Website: lowes
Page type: billing-address
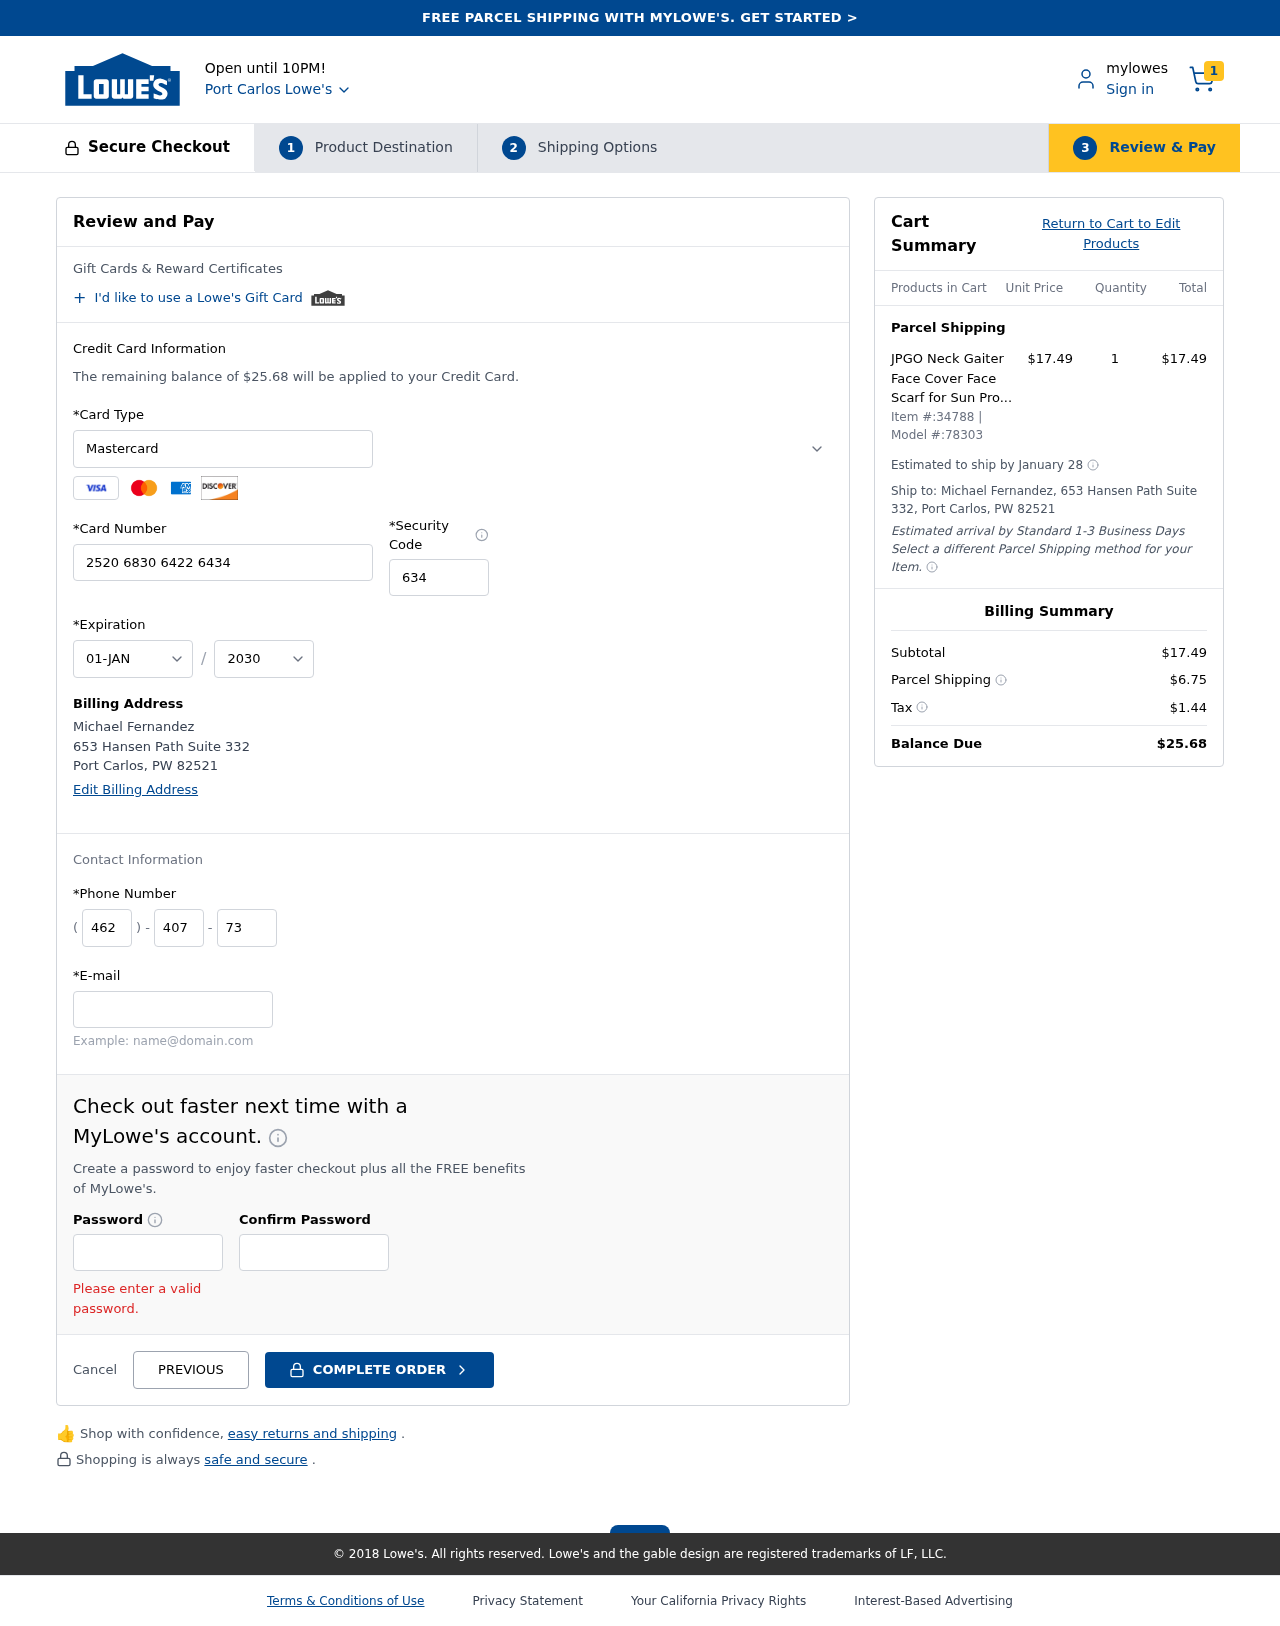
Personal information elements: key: PII_CARD_CVV
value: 634
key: PII_CARD_EXPIRY_MONTH
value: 01
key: PII_CARD_EXPIRY_YEAR
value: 30
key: PII_CARD_NUMBER
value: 2520 6830 6422 6434
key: PII_CARD_TYPE
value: Mastercard
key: PII_CITY
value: Port Carlos
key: PII_CITY_STATE_ZIP
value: Port Carlos, PW 82521
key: PII_EMAIL
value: mfernandez@yahoo.com
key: PII_FULLNAME
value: Michael Fernandez
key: PII_PHONE_AREA
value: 462
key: PII_PHONE_PREFIX
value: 407
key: PII_PHONE_SUFFIX
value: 7329
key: PII_STREET
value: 653 Hansen Path Suite 332
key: PII_FULLNAME2
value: Michael Fernandez
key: PII_STATE
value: PW
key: PII_STATE_ABBR
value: PW
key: PII_POSTCODE
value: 82521
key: PII_POSTCODE_FULL
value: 82521
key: PII_CITY_STATE
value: Port Carlos, PW
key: PII_POSTCODE_NUMERIC
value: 82521
Product elements: key: PRODUCT1_NAME
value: JPGO Neck Gaiter Face Cover Face Scarf for Sun Protection Washable Reusable Balaclava Bandana 1 Piec
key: PRODUCT1_PRICE
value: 17.49
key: PRODUCT1_QUANTITY
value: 1
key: PRODUCT_ITEM_NUMBER
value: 34788
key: PRODUCT_MODEL_NUMBER
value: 78303
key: PRODUCT1_LINE_TOTAL
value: $17.49
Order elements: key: ORDER_NUM_ITEMS
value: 1
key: ORDER_TOTAL
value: $25.68
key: ORDER_SHIPPING_DATE
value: January 28
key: ORDER_SUBTOTAL
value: $17.49
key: ORDER_SHIPPING_COST
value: $6.75
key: ORDER_TAX
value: $1.44